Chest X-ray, AP view. Patient: 57 years old, sex F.
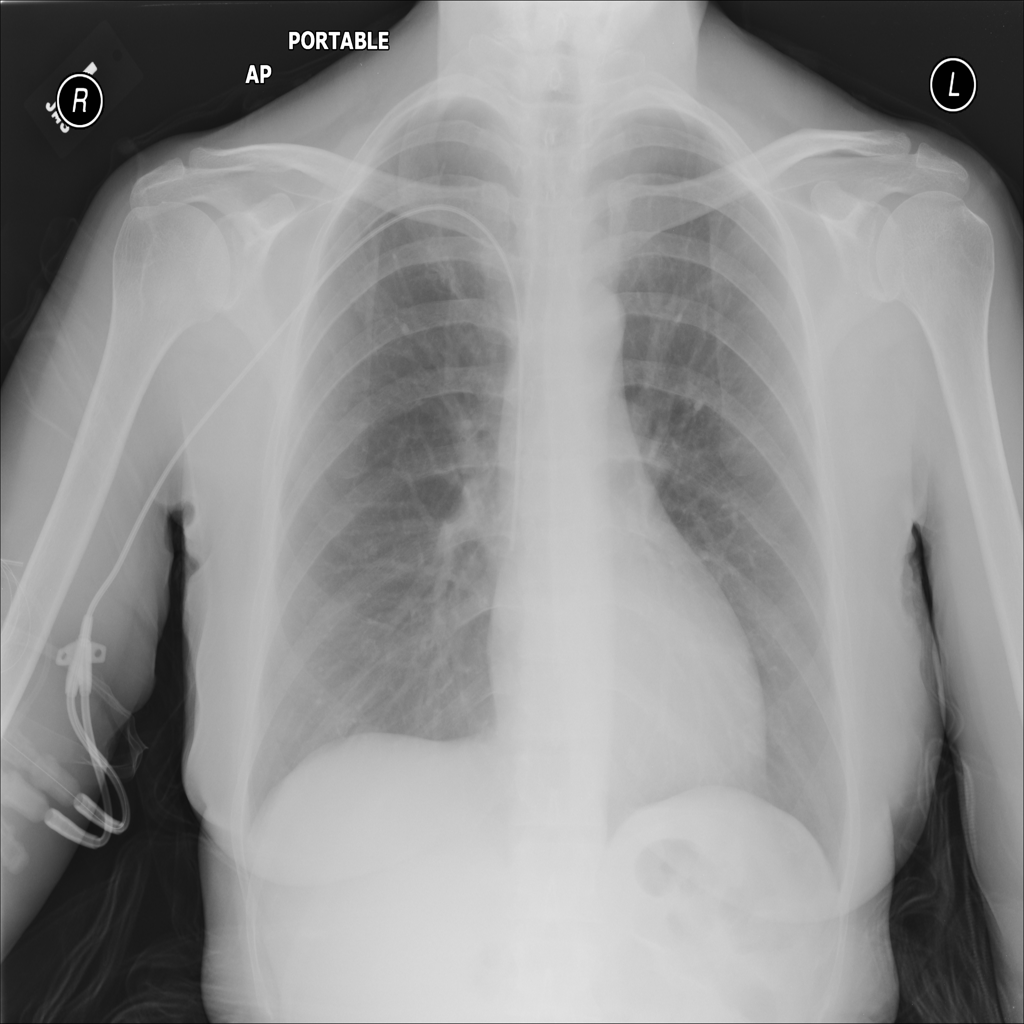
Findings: No Finding